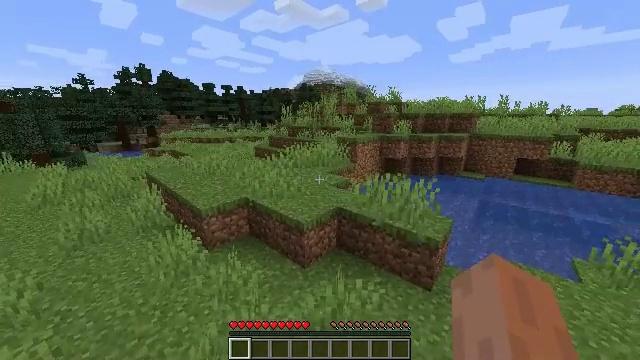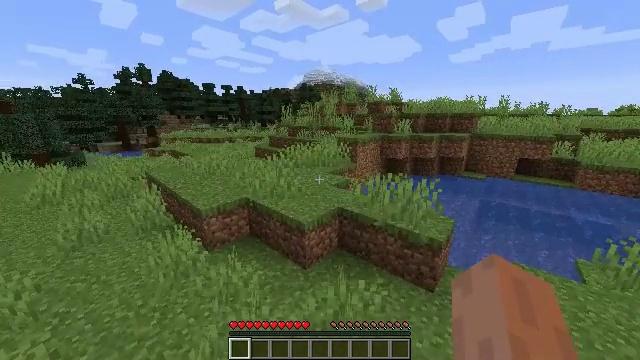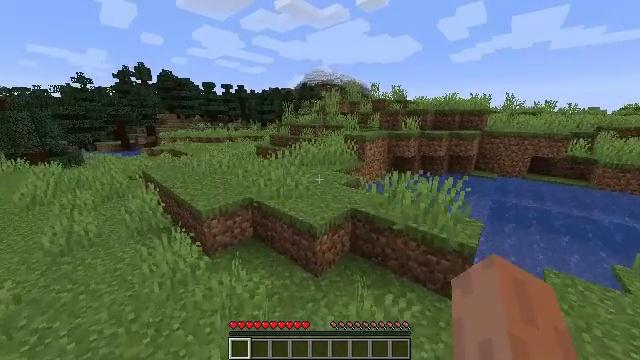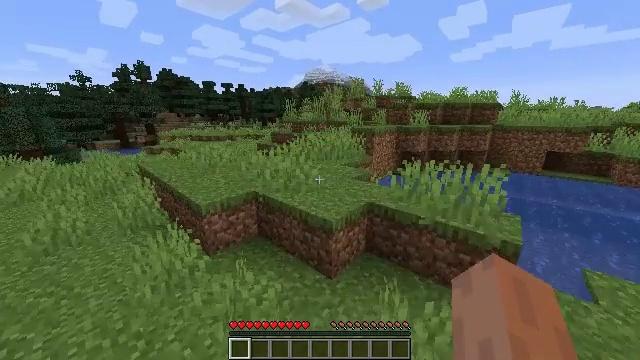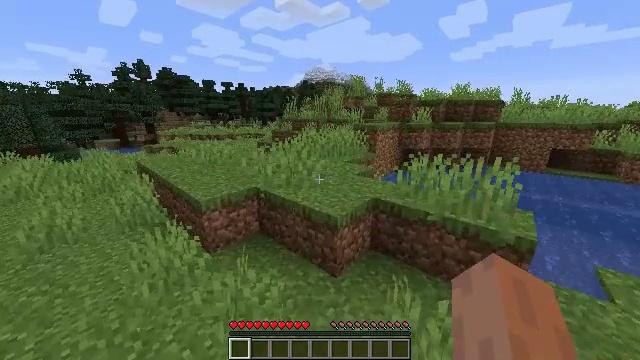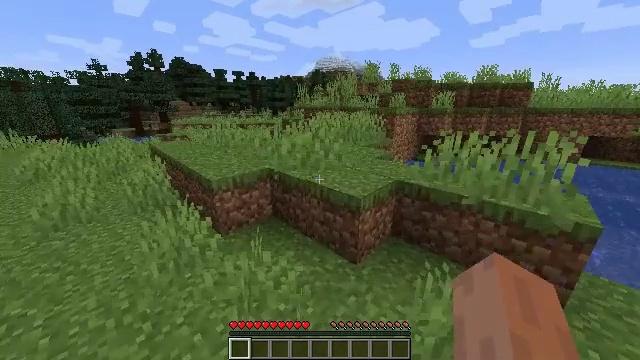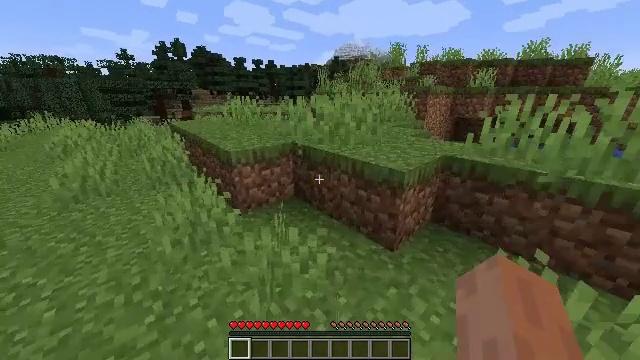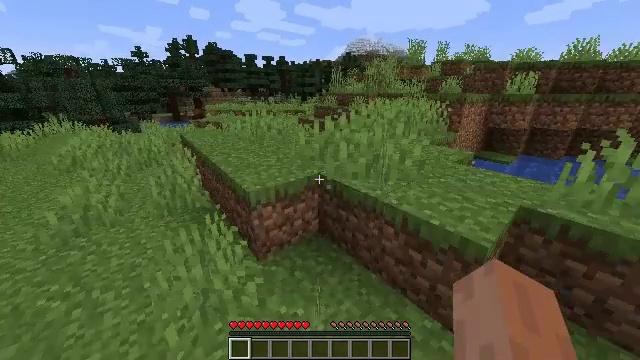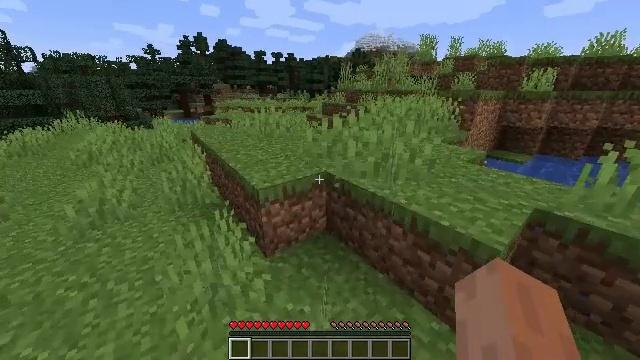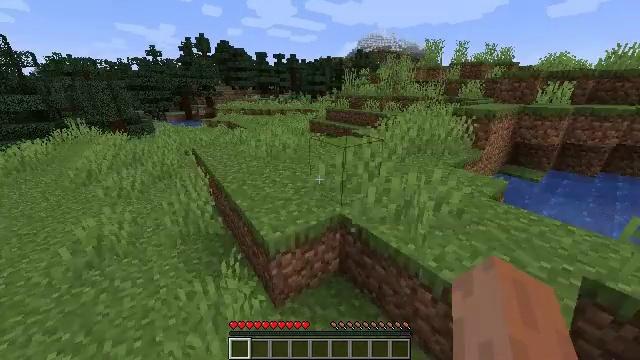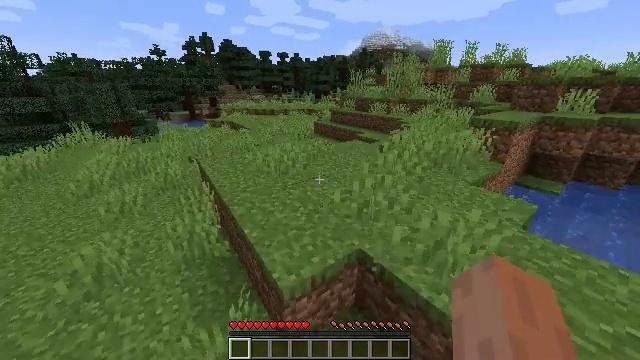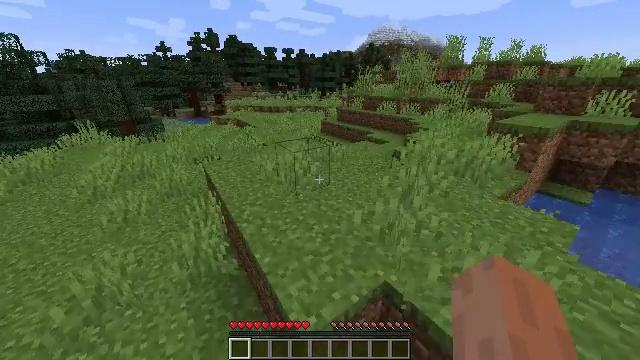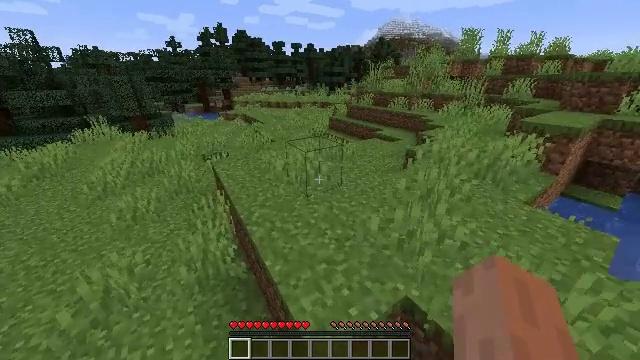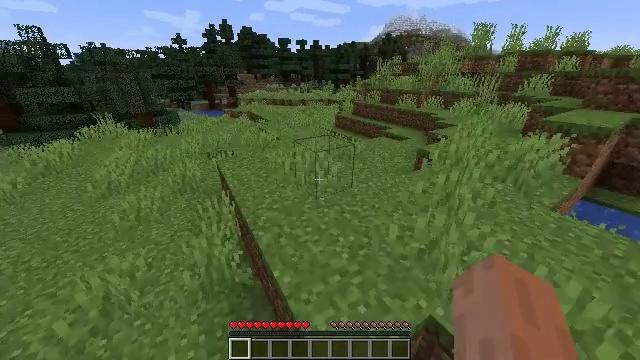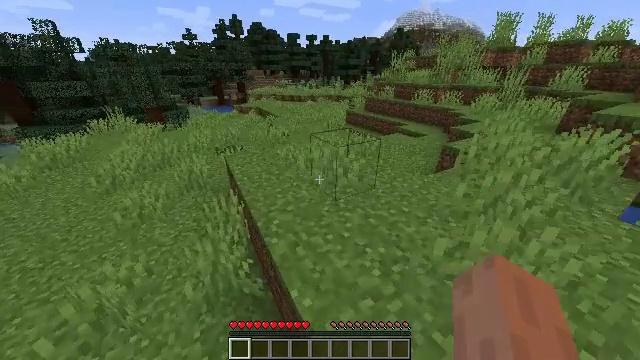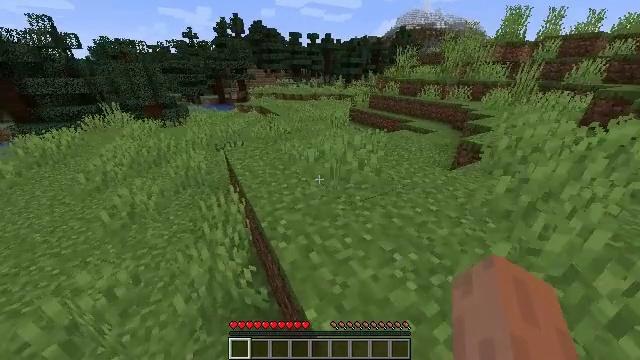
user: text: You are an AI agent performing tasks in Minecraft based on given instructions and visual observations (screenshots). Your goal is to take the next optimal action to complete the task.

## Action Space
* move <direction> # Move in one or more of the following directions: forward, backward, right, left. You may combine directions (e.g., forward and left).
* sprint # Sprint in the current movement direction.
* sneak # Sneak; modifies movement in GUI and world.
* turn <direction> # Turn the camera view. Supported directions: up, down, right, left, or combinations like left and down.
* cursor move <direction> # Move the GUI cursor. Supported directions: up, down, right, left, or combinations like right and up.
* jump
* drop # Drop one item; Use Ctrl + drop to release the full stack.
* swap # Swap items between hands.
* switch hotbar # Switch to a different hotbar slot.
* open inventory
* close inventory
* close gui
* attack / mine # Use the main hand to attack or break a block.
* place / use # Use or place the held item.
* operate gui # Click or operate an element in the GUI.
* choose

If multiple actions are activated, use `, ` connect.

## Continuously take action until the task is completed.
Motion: motion action
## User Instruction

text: Harvest the peony for decoration.
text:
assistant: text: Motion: move forward and move left, sprint, jump
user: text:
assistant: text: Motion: move forward and move left, sprint, jump
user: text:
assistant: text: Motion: move forward and move left, sprint, jump
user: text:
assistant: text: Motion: move forward and move left, sprint, jump
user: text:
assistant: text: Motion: move forward and move left, sprint, turn left and down, jump
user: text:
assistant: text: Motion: move forward and move left, sprint, turn left and down, jump
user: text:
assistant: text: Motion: move forward and move left, sprint, turn left, jump
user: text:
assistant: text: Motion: move forward and move left, sprint, turn left, jump
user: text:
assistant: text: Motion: move forward and move left, sprint, jump
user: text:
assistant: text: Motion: move forward and move left, sprint, jump
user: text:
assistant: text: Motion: move forward and move left, sprint, turn left, jump
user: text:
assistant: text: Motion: move forward and move left, sprint, turn left and down, jump
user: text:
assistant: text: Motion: move forward and move left, sprint, turn left, jump
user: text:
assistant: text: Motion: move forward and move left, sprint, turn left, jump
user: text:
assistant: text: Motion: move forward and move left, sprint, jump
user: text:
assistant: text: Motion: move forward and move left, sprint, jump
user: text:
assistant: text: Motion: move forward and move left, sprint, jump
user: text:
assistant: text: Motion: move forward and move left, sprint, jump
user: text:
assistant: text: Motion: move forward and move left, sprint, jump
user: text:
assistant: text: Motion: move forward and move left, sprint, jump
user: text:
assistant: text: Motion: move forward and move left, sprint, jump
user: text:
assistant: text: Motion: move forward and move left, sprint, jump
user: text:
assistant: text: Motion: move forward and move left, sprint, jump
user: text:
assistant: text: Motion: move forward and move left, sprint, jump
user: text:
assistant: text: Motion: move forward and move left, sprint, jump
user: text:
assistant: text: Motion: move forward, sprint, jump
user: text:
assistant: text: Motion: move forward, sprint, jump
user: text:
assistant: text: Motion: move forward, sprint, jump
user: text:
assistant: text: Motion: move forward, sprint, jump
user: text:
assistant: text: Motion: move forward, sprint, jump